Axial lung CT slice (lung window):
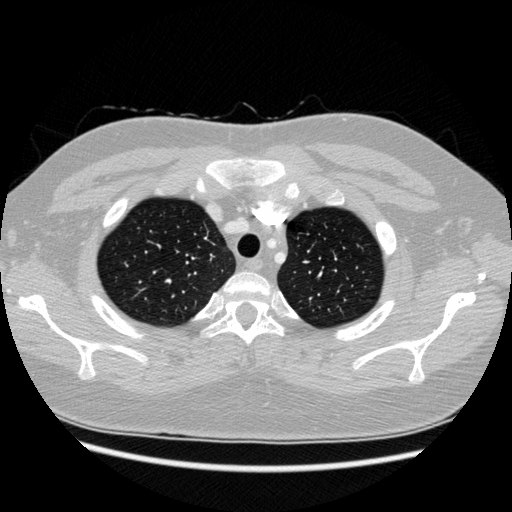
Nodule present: no